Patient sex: M
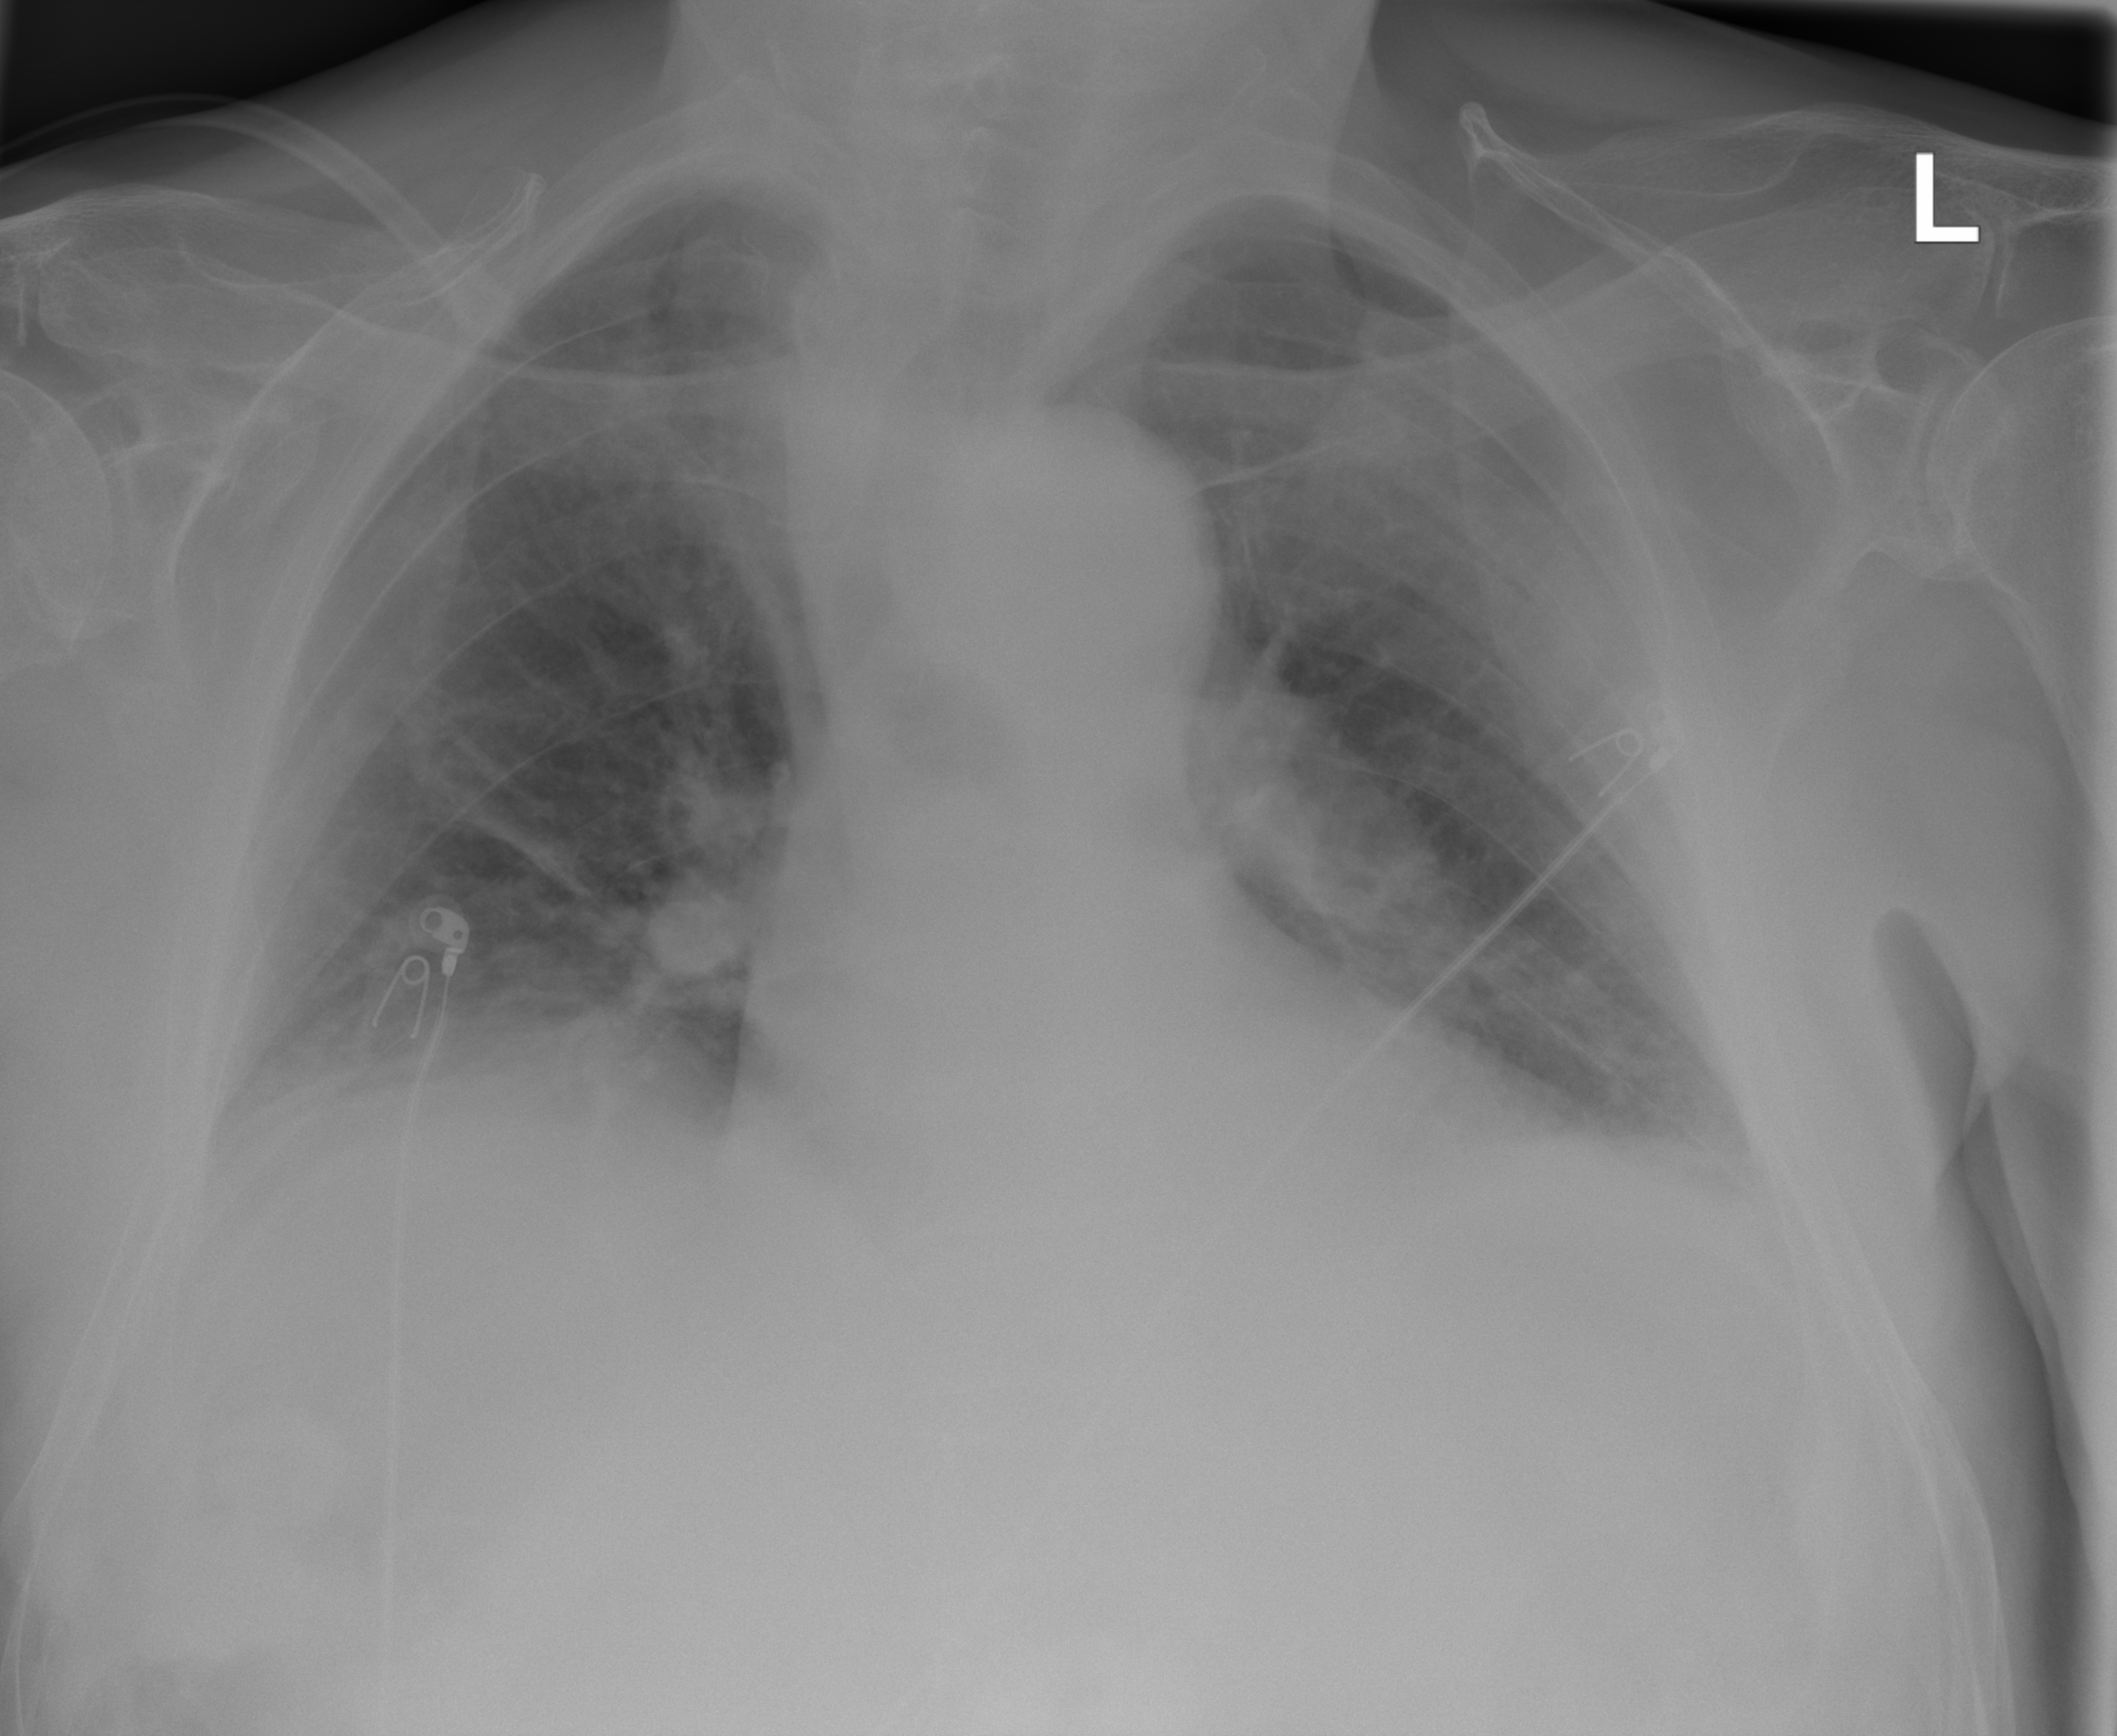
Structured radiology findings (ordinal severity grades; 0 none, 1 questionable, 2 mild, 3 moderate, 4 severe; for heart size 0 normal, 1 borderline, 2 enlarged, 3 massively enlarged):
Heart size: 1
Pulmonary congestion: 2
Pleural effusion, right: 2
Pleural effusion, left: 2
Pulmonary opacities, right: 0
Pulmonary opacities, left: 2
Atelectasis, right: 2
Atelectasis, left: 2